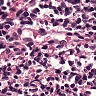
Metastatic tissue present: no